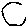
Label: circle